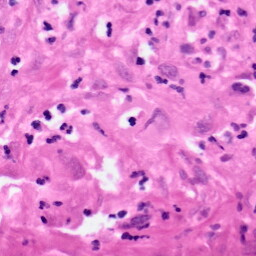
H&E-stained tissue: Pancreatic